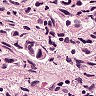
Metastatic tissue present: yes